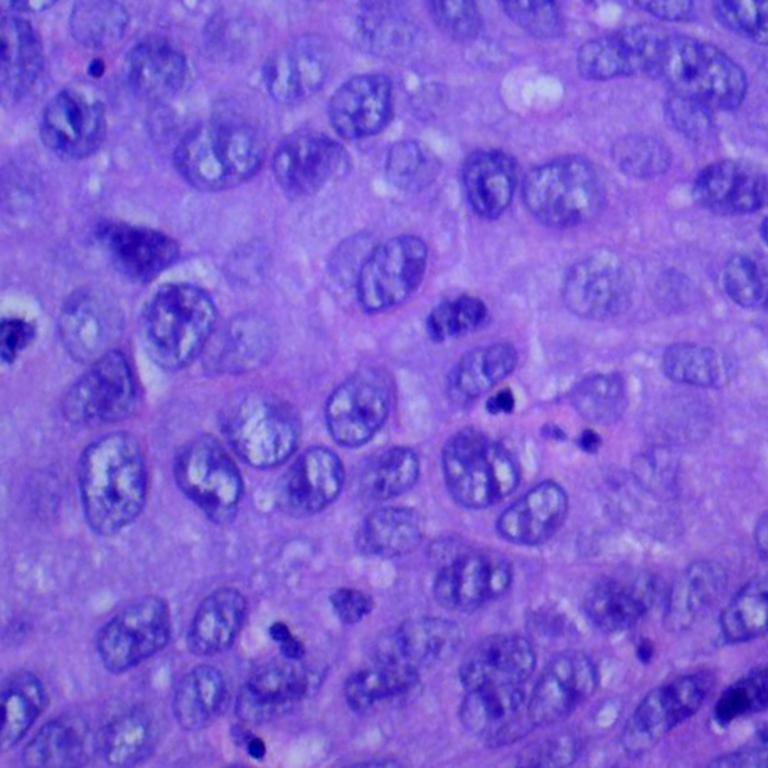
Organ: lung
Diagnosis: squamous carcinomas